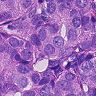
Metastatic tissue present: yes